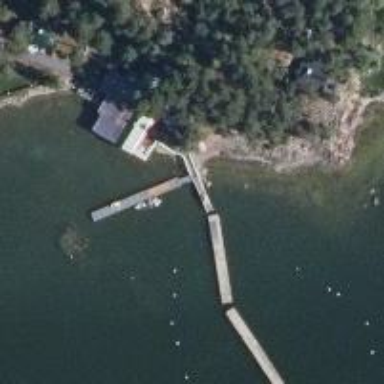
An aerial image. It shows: Pier with mooring facilities.